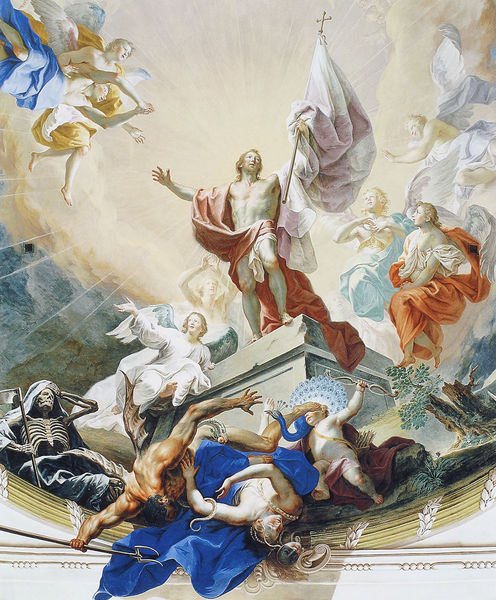
Titel: Die Auferstehung Christi in der Kuppel über dem Chorraum
Künstler: Martin Knoller
Standort: Neresheim, Abteikirche Heilig Kreuz, St. Ulrich und Afra (EU - D - BW)
Schlagwörter: baum, blau, flügel, himmel, umhang, weiß, bunt, marmor, rot, tuch, bibel, tod, gold, decke, engel, fahne, violett, stuck, nackte, podest, kreuz, strahlen, heiligenschein, christus, grab, teufel, sturz, fresko, gefallene, prophet, luzifer, sense, gerippe, auferstandener, blauer umhang, sensenmann, cherub